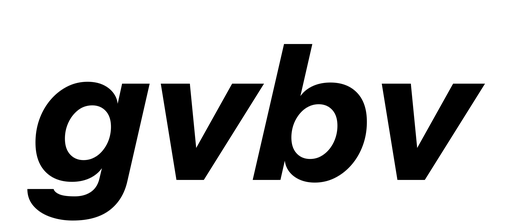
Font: InstrumentSans-Italic_Bold_Italic